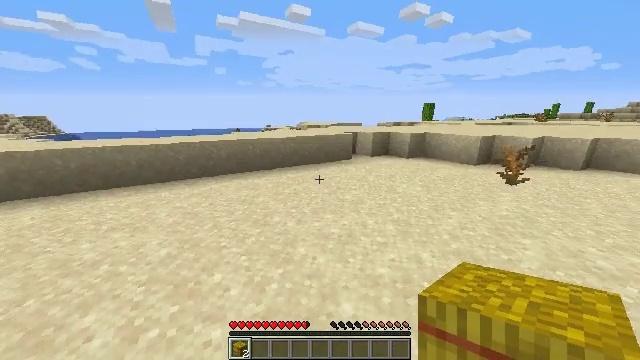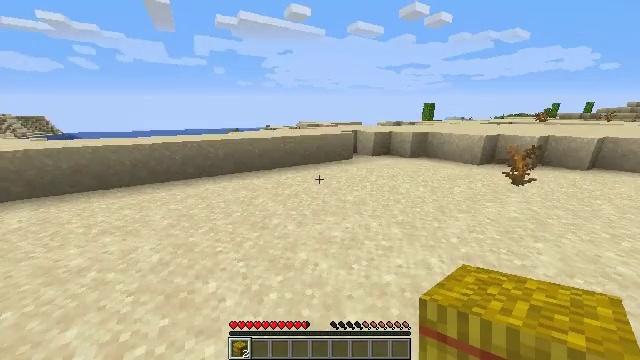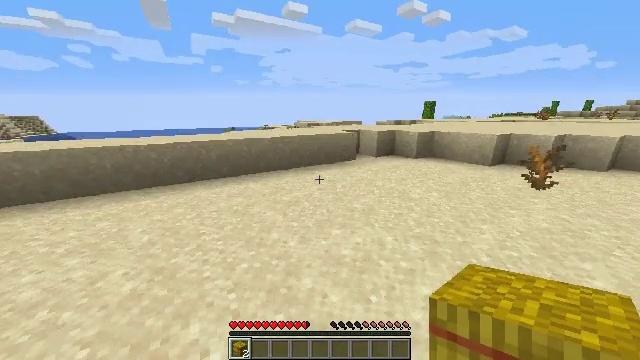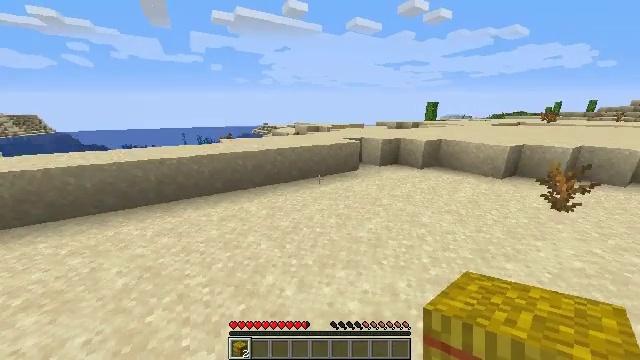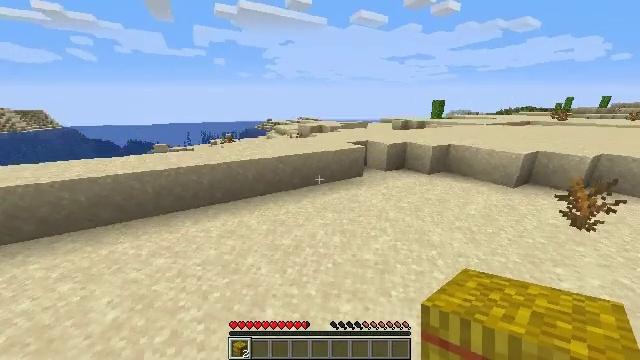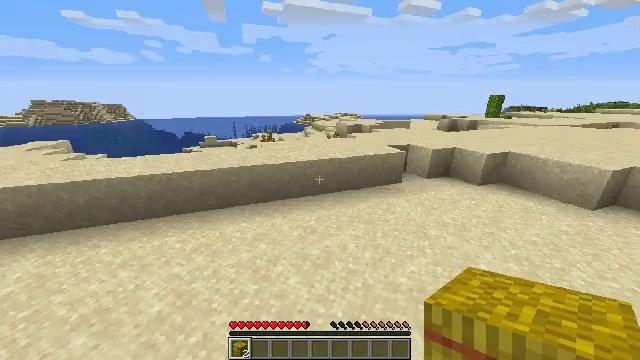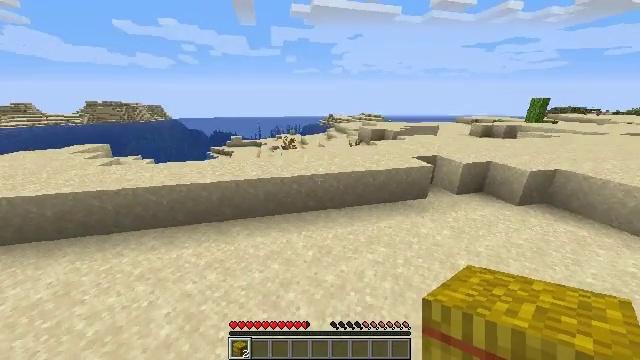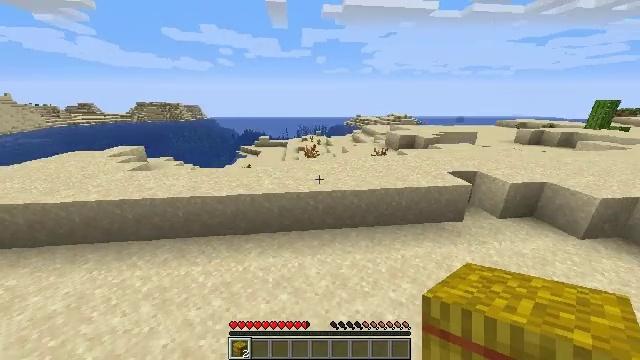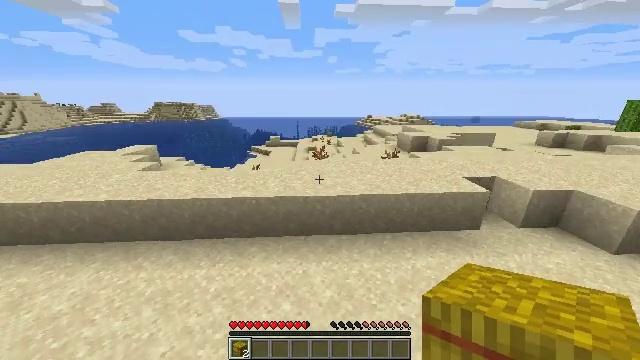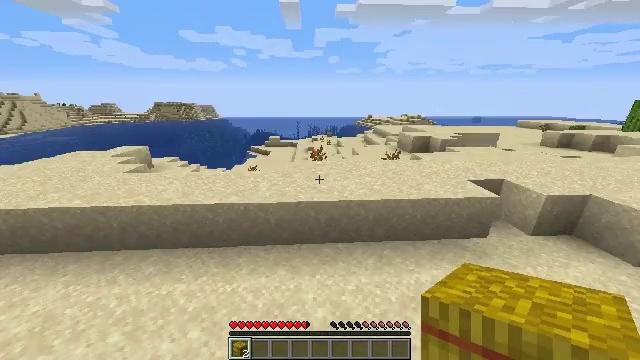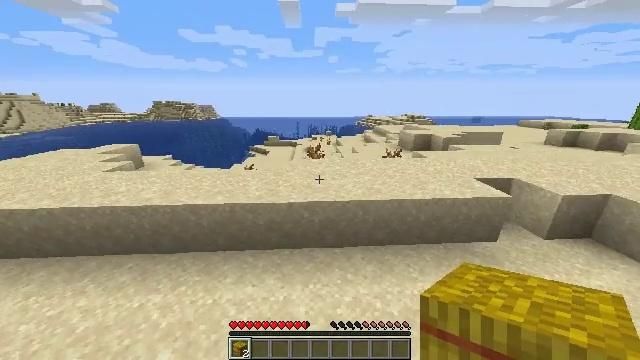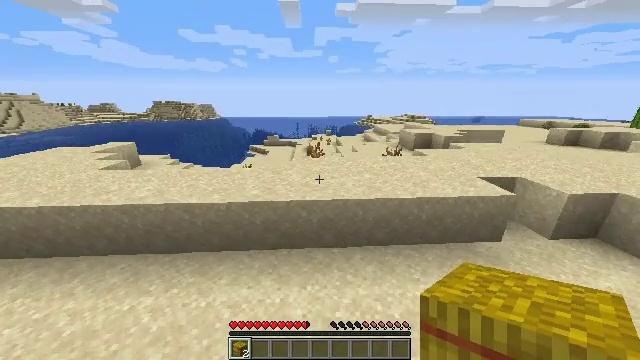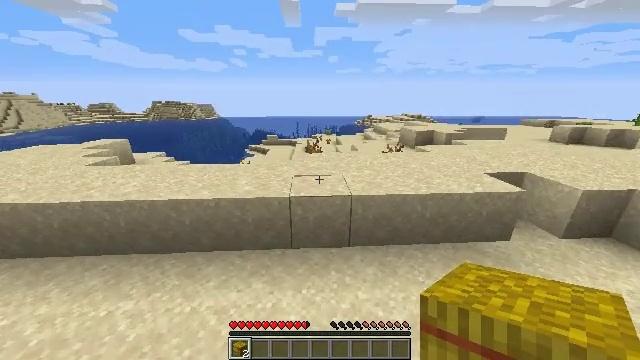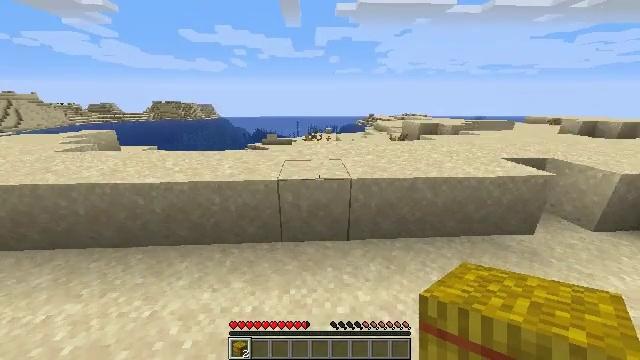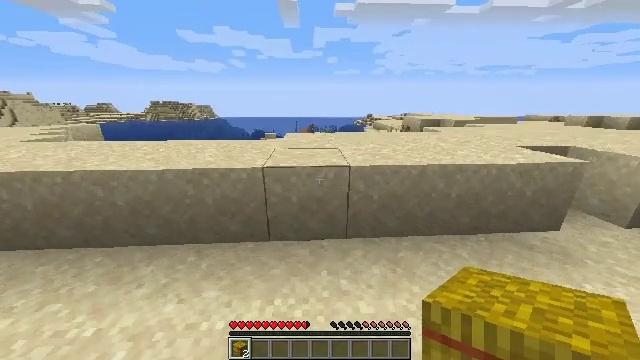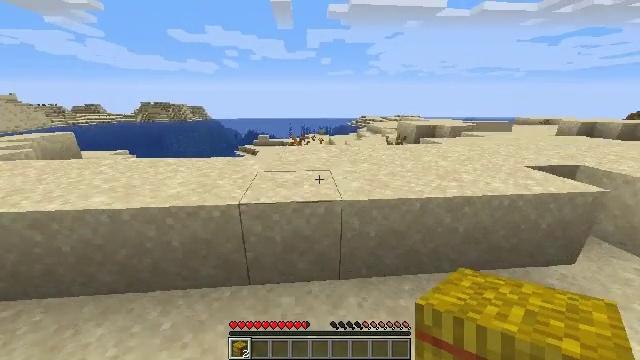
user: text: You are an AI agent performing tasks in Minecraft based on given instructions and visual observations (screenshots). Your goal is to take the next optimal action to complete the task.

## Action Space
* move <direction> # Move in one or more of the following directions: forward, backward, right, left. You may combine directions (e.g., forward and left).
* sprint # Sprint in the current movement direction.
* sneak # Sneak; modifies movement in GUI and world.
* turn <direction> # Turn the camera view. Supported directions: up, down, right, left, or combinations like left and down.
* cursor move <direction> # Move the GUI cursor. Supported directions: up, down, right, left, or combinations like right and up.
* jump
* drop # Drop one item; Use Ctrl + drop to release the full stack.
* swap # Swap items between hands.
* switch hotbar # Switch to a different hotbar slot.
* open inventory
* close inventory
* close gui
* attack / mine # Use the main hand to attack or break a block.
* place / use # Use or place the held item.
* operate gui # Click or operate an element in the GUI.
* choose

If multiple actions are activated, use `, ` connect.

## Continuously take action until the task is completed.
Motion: motion action
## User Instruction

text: Remove a hay block from the inventory.
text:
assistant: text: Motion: move forward, sprint, jump
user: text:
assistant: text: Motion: move forward, sprint, jump
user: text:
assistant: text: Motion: move forward, sprint, jump
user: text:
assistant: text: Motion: move forward, sprint, turn down, jump
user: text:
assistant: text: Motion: move forward, sprint, turn left and down, jump
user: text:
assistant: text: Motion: move forward, sprint, turn left, jump
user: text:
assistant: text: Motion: move forward, sprint, turn left, jump
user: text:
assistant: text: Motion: move forward, sprint, turn left, jump
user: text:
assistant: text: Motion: move forward, sprint, jump
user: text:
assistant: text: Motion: move forward, sprint, jump
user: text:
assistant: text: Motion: move forward, sprint, jump
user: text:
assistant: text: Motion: move forward, sprint, jump
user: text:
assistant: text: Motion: move forward, sprint, jump
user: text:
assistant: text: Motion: move forward, sprint, jump
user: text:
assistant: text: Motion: move forward, sprint, turn right, jump
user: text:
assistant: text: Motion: move forward, sprint, turn right, jump
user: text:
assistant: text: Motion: move forward, sprint, turn right, jump
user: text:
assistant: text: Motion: move forward, sprint, turn right and down, jump
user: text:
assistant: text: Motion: move forward, sprint, turn right, jump
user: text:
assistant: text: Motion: move forward, sprint, turn right, jump
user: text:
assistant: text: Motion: move forward, sprint, turn right, jump
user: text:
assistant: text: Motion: move forward, sprint, turn right, jump
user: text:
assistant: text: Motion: move forward, sprint, turn right, jump
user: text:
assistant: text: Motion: move forward, sprint, turn right, jump
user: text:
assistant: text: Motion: move forward, sprint, turn right, jump
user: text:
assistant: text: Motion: move forward, sprint, turn right, jump
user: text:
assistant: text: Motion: move forward, sprint, turn right, jump
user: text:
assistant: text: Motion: move forward, sprint, turn right, jump
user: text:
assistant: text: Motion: move forward, sprint, turn right, jump
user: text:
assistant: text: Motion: move forward, sprint, turn right, jump